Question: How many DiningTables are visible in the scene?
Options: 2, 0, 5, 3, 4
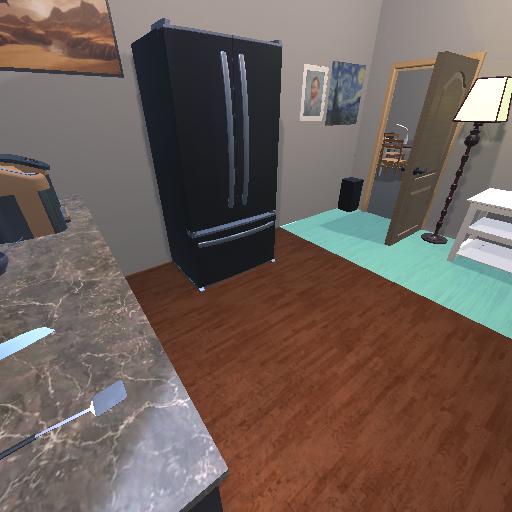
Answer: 2